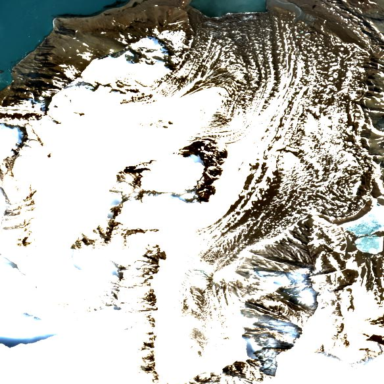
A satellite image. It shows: Stunning view of glacier.